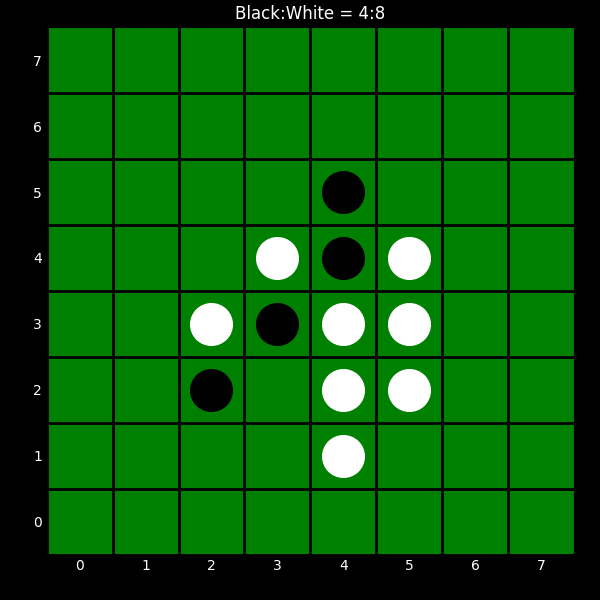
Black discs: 4
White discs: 8